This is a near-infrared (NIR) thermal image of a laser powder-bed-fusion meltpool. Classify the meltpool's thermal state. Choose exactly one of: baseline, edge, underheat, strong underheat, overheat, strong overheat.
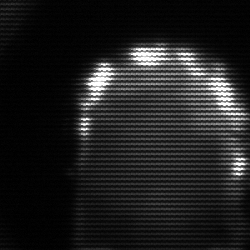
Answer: baseline